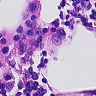
Metastatic tissue present: no